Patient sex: M
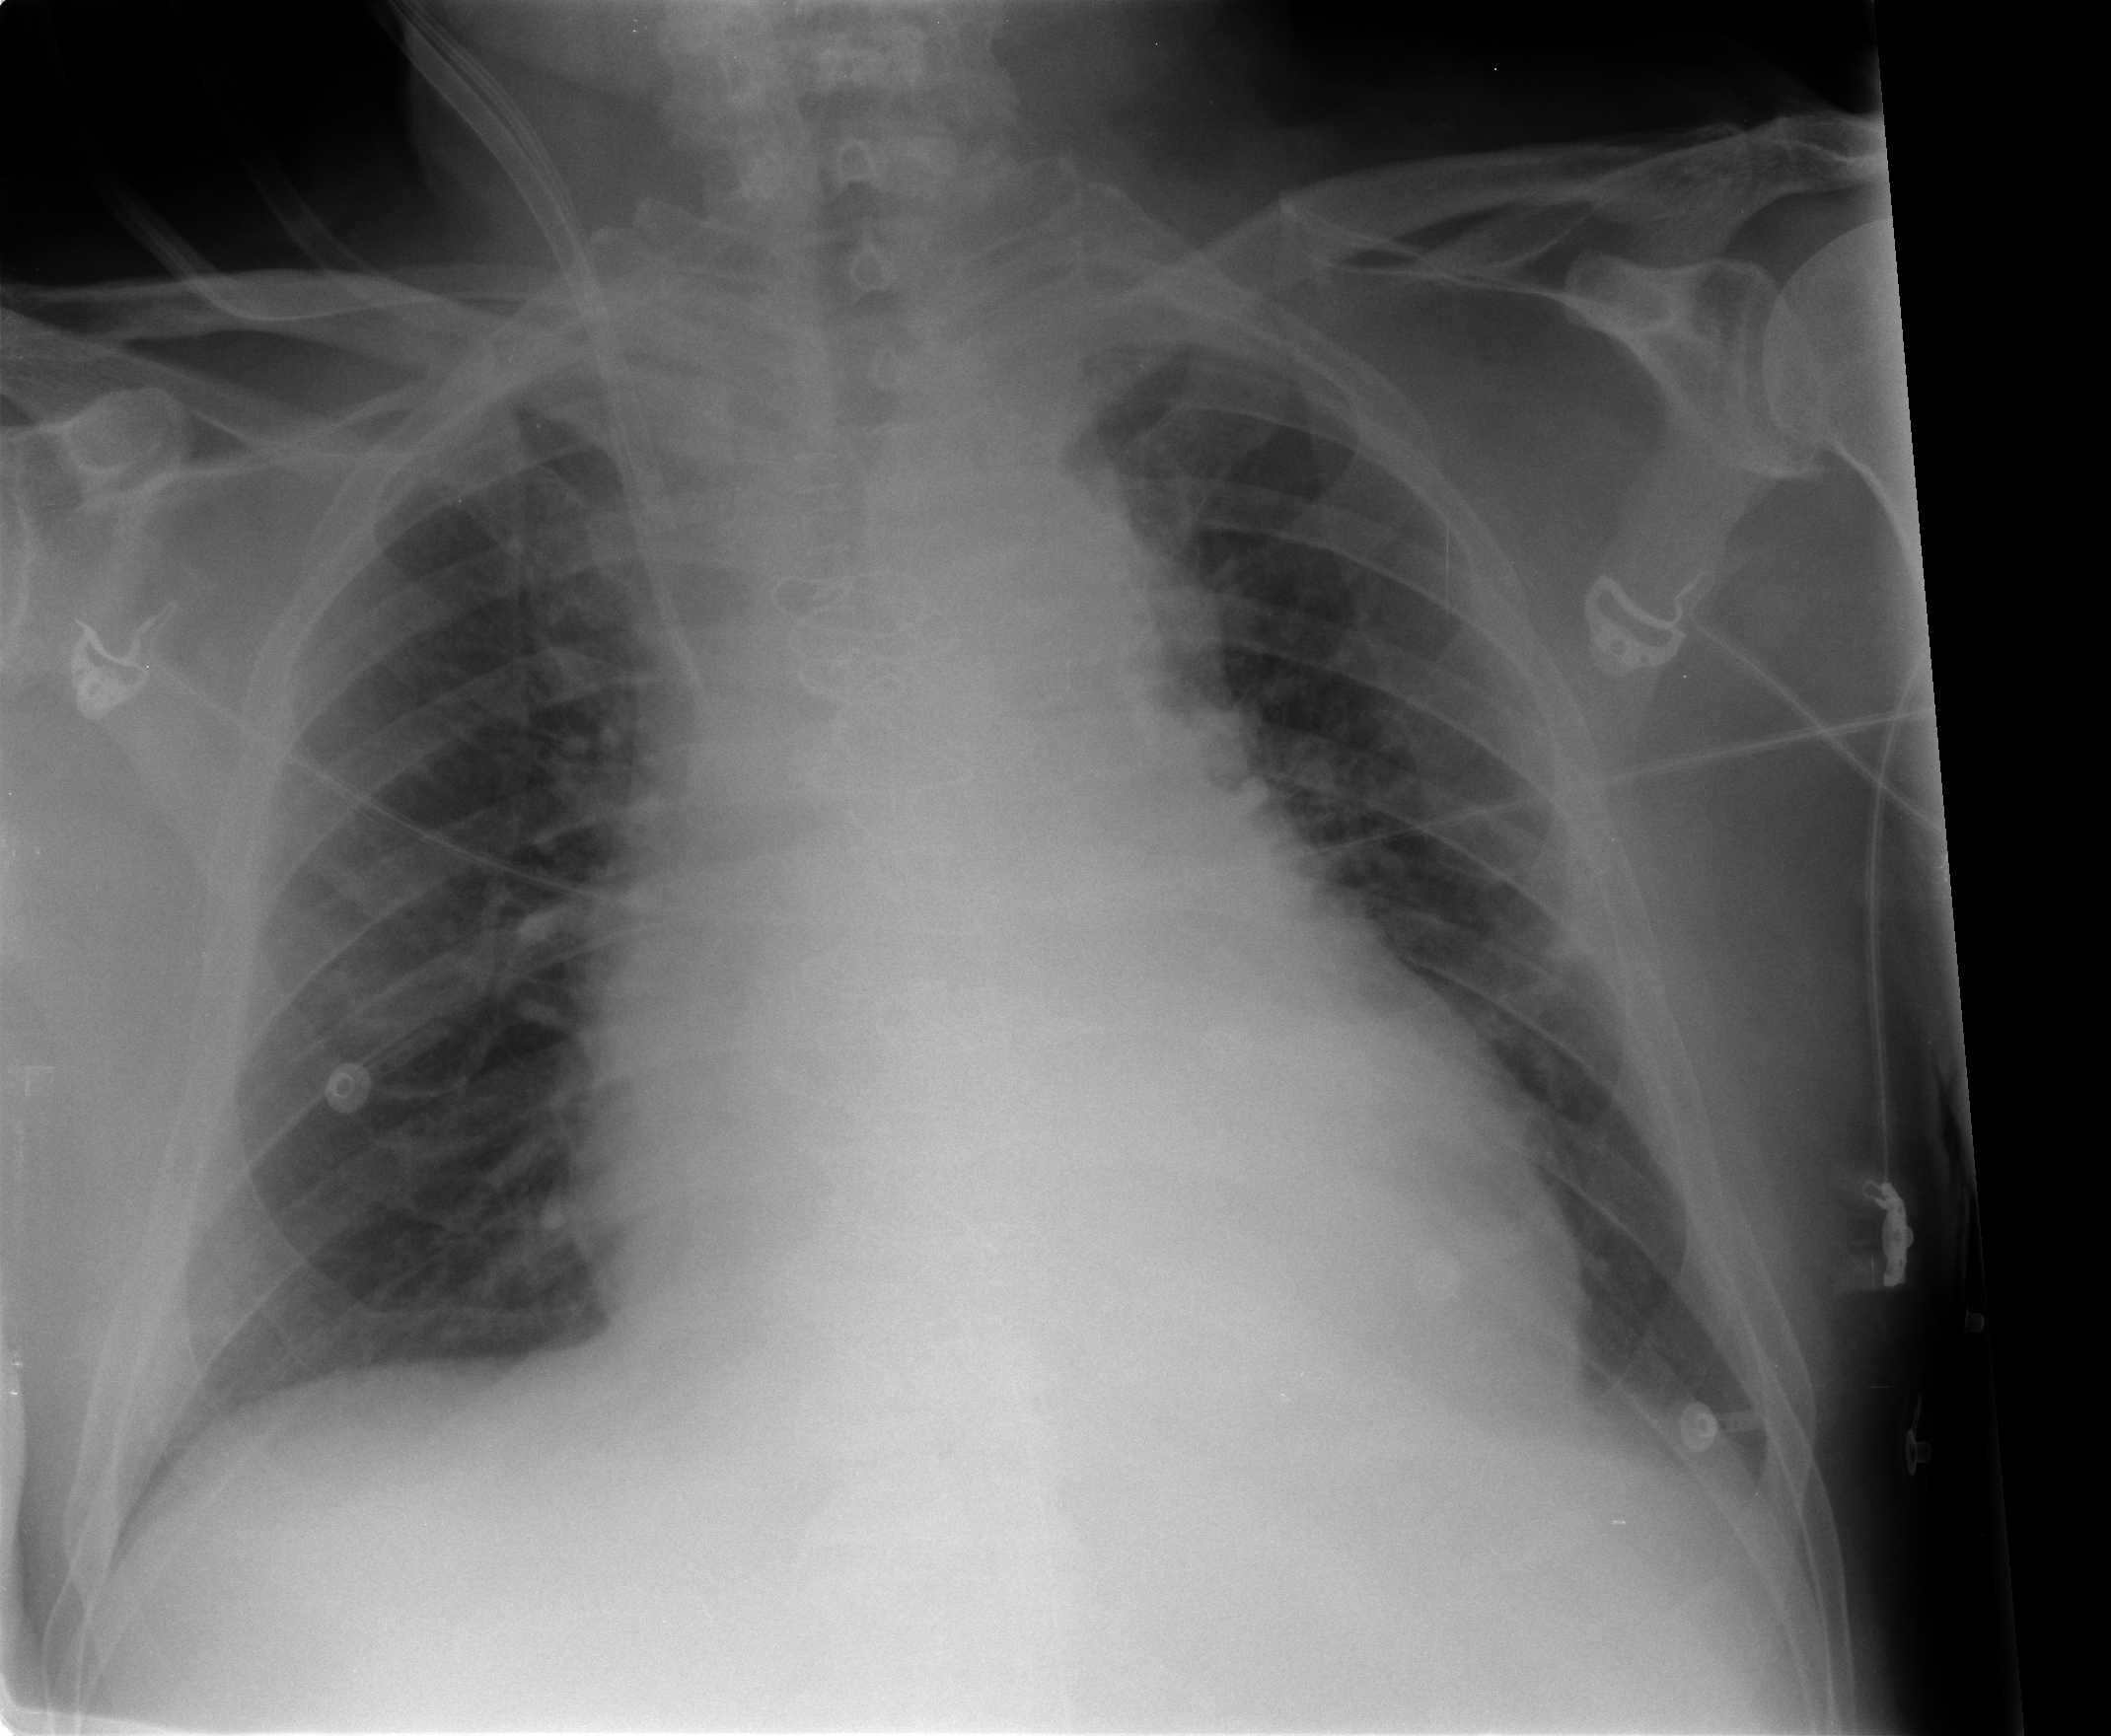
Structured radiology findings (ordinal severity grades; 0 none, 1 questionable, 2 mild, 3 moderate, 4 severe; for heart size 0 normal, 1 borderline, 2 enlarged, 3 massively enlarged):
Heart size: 2
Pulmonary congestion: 1
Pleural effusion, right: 0
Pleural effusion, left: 0
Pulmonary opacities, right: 0
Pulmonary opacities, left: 0
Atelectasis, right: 0
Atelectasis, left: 1